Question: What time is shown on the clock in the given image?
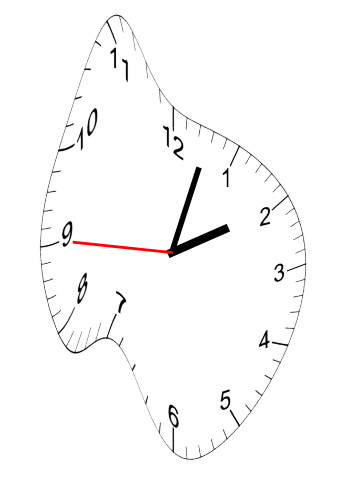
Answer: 02:02:45